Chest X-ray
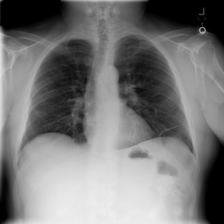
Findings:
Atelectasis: positive
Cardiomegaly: negative
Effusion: negative
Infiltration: negative
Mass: negative
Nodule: positive
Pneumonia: negative
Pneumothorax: negative
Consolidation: negative
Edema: negative
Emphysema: negative
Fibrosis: negative
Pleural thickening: negative
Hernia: negative